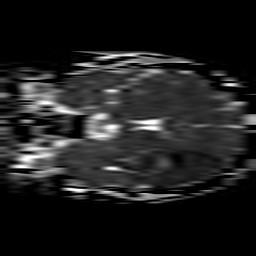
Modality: ADC
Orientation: coronal
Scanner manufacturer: philips
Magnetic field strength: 3 T
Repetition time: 3.08 s
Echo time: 0.076 s